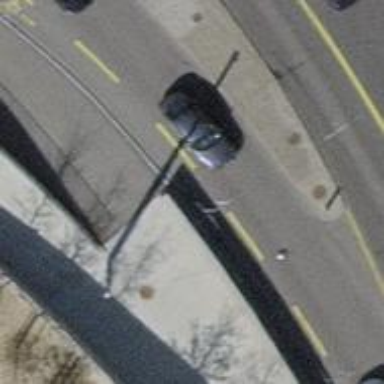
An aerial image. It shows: Primary highway with asphalt surface and trolley wires.